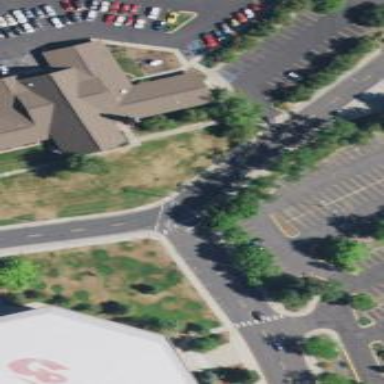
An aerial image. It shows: Marked crossing on the road.